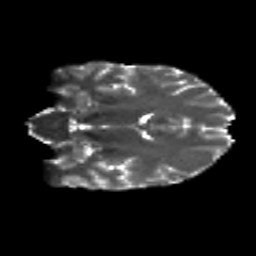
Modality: T2w
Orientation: coronal
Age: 28
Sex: female
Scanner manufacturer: siemens
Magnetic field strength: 3 T
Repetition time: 8.8 s
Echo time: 0.085 s